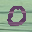
Label: 0